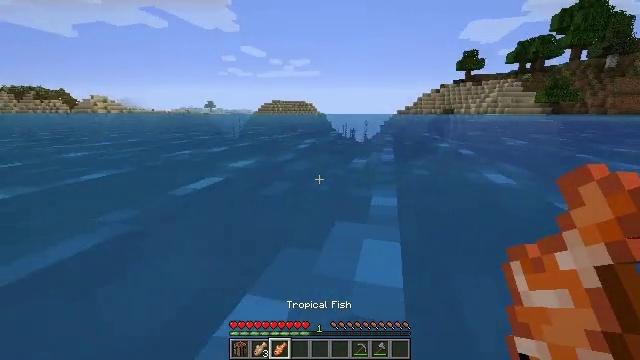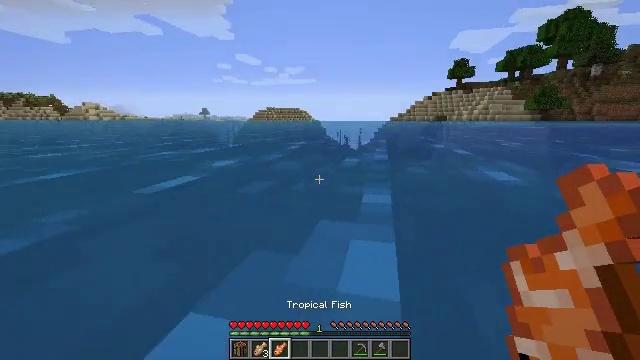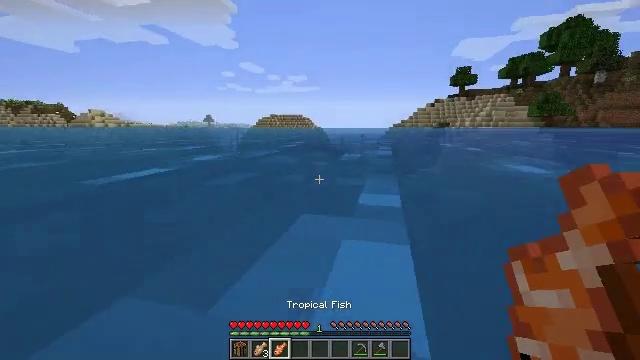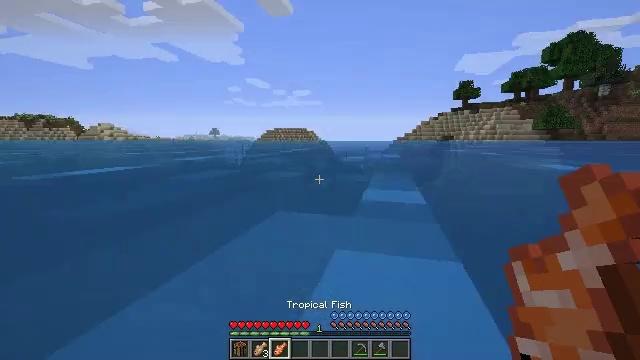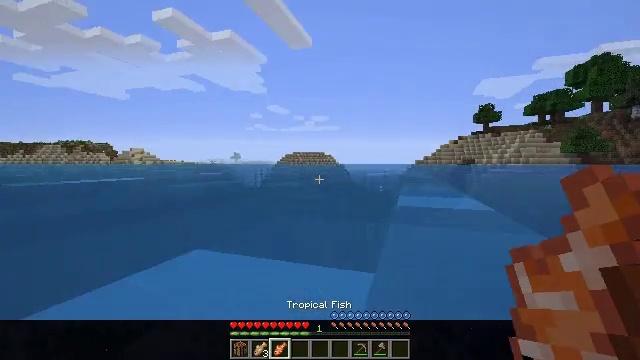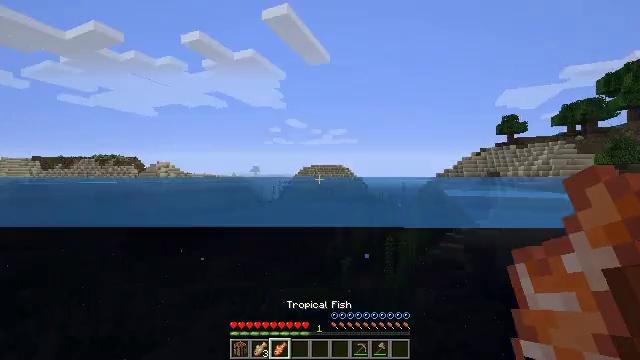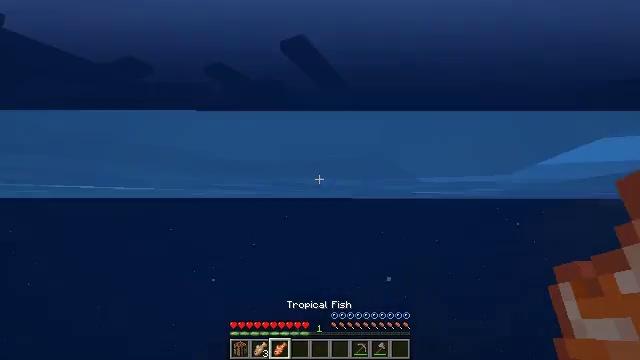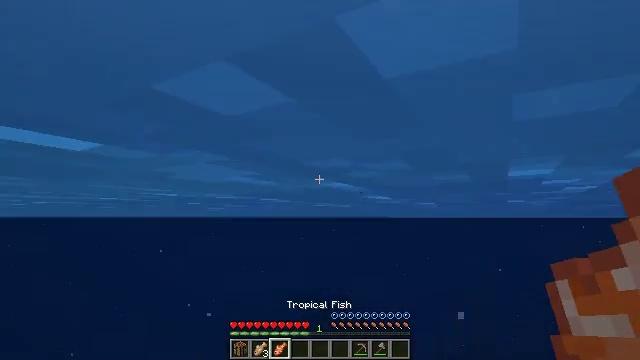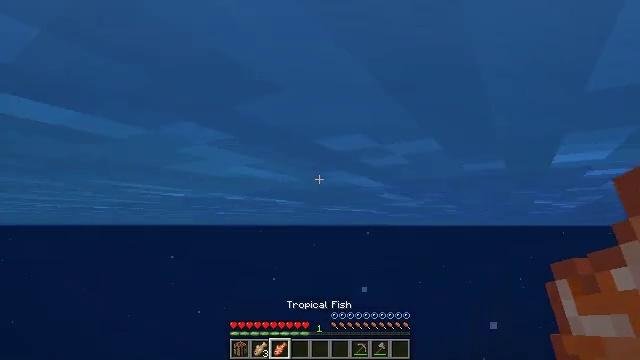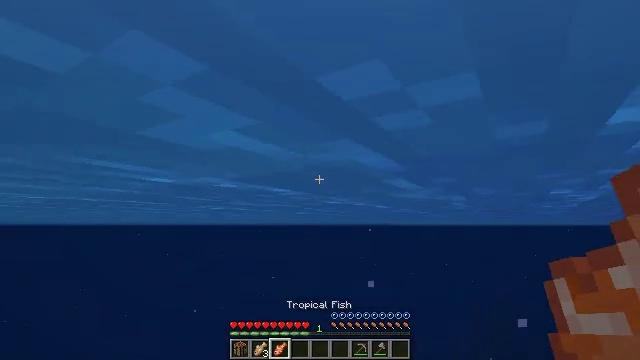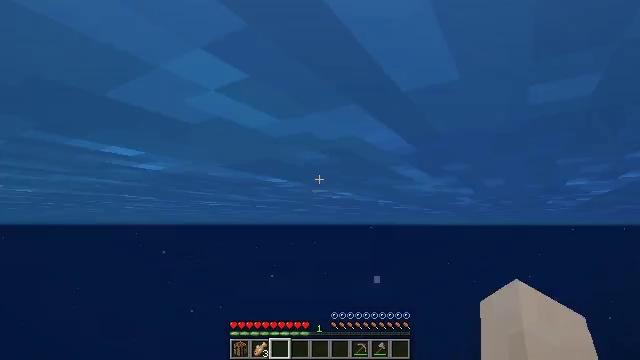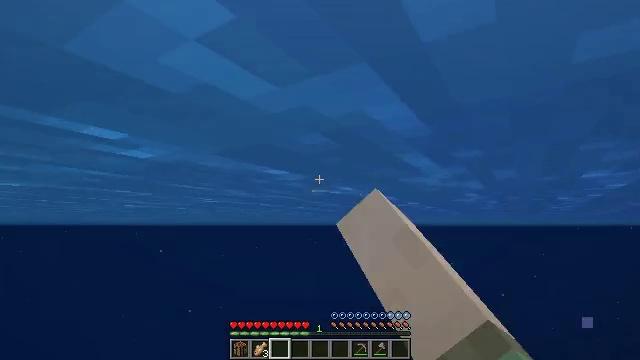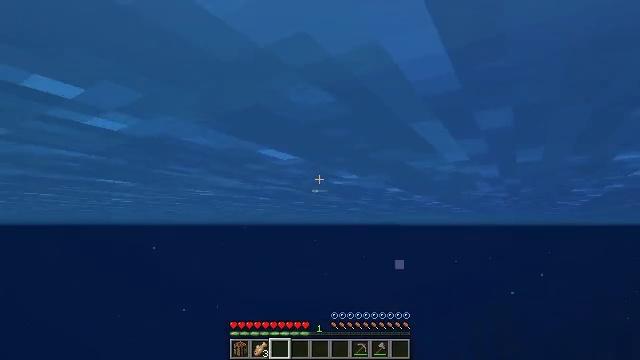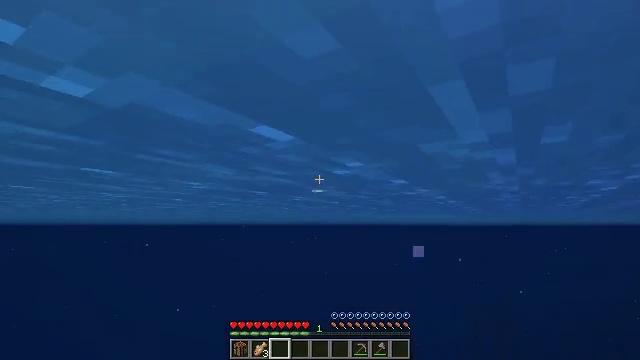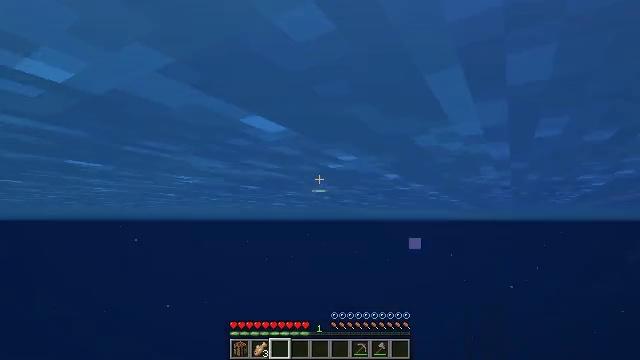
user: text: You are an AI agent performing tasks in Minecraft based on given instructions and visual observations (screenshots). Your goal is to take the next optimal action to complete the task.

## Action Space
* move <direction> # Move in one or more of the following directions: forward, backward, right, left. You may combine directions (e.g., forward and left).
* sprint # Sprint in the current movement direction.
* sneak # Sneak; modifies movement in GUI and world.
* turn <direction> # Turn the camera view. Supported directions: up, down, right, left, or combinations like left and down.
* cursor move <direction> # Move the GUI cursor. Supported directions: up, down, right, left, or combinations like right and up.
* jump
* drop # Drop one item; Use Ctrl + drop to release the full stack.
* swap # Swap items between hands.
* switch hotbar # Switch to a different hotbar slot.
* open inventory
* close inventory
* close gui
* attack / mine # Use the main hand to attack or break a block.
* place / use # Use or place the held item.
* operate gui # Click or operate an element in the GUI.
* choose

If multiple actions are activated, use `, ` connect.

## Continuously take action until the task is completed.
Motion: motion action
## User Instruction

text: Remove a tropical fish from the inventory.
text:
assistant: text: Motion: move forward, turn right and up
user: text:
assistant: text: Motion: move forward, turn up
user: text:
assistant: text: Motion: move forward, turn up
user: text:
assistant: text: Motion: move forward and move left, turn left and up
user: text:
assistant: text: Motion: move forward and move left, turn left and up
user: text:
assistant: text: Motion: move forward and move left, turn left and up
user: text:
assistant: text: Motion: move forward, turn left and up
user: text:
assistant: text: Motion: move forward, turn left and up
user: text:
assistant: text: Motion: move forward
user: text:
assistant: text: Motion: move forward, drop
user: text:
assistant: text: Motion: move forward, drop
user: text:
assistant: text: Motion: move forward, drop
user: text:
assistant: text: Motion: move forward
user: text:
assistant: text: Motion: move forward, turn right
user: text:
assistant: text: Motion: no_op